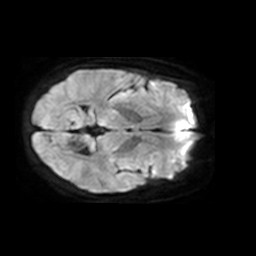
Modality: TRACE
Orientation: axial
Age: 60
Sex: female
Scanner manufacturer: philips
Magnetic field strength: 1.5 T
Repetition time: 4.806 s
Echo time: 0.07764 s